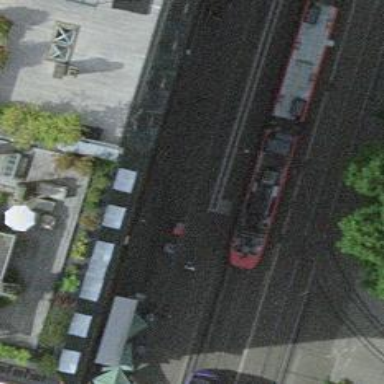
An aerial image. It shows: Tram stop for public transport.